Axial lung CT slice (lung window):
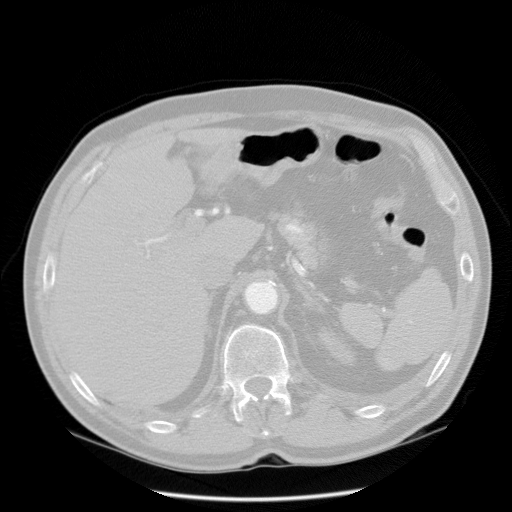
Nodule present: no